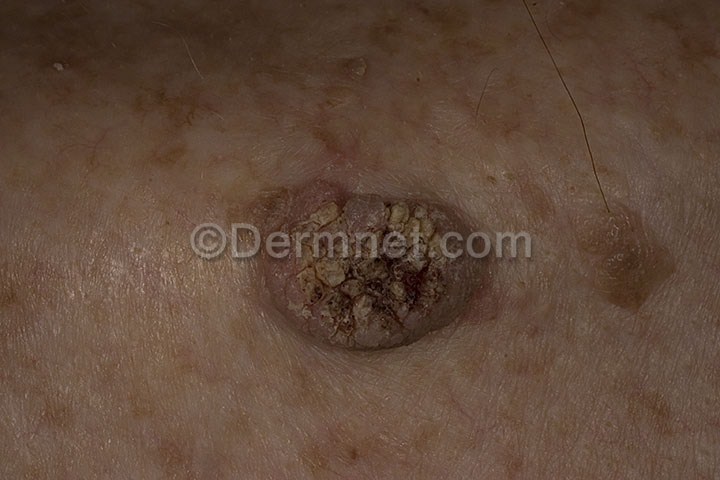
Disease: Seborrheic Keratoses and other Benign Tumors